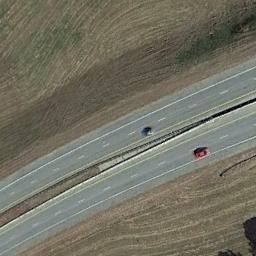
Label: freeway